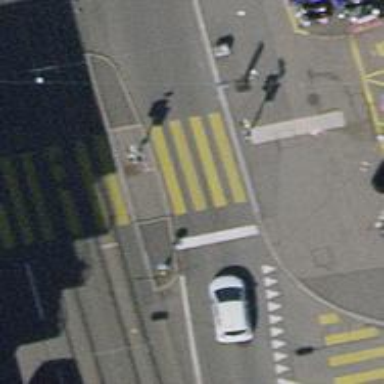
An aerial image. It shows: Kerb barrier.